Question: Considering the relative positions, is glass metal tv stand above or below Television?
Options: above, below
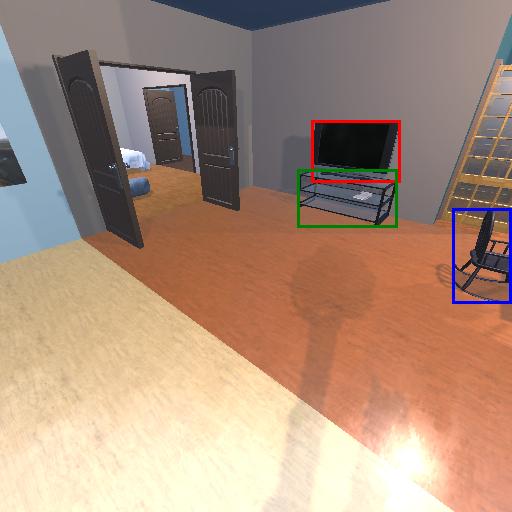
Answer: above